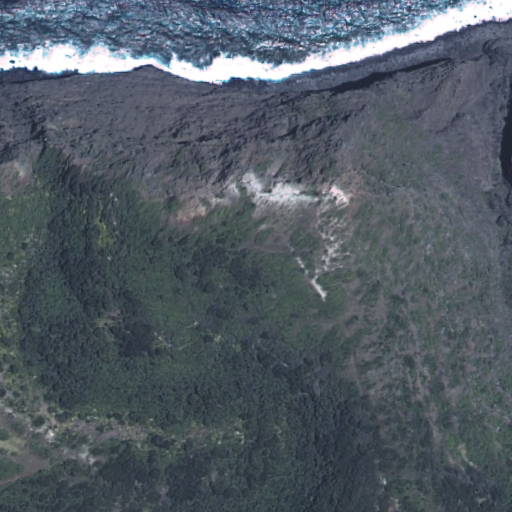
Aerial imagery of mountain in Hawaii named Kanakaloloa containing only unknown